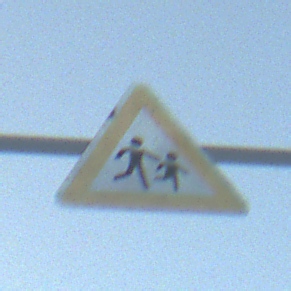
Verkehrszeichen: KinderLinks
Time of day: SunriseSunset
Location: Outdoor (Nature)
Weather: Clear
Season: Winter
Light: Natural